Question: I have follow <URL> to embed a Cordova web application in my iOs app:
'''
CDVViewController* viewController = [CDVViewController new];
viewController.wwwFolderName = [NSString stringWithFormat:
@"/data/volumes/%@",
self.book.code];
viewController.startPage = @"index.html";//@"gallery.html";
viewController.useSplashScreen = NO;
viewController.view.frame = self.view.frame;
[self.view addSubview:viewController.view];
'''
all works good but when the CDVViewController load the html page (the test index.html proposed on the howto) the app show infinite input text box, with different strings

any idea?
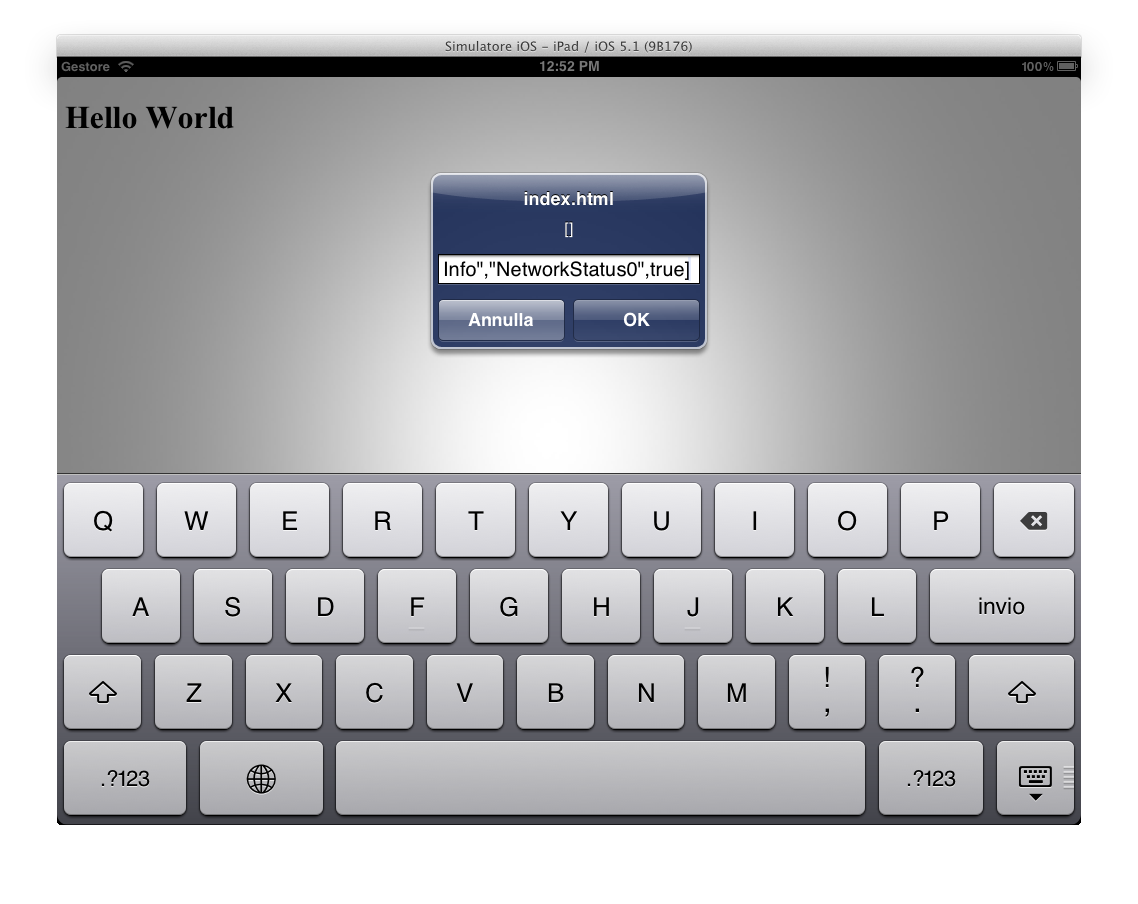
Answer: problem solved:
In the Phonegap library every OS have own cordova-2.0.0.js, I was loading the Android version :)